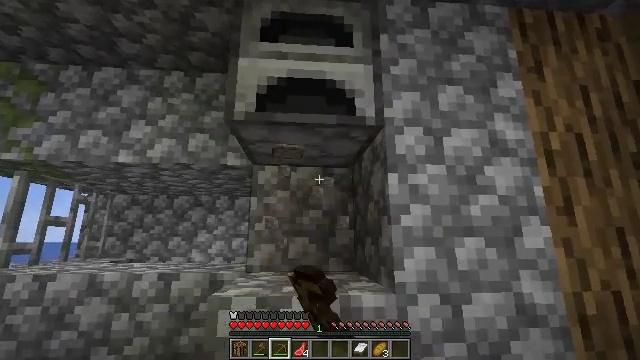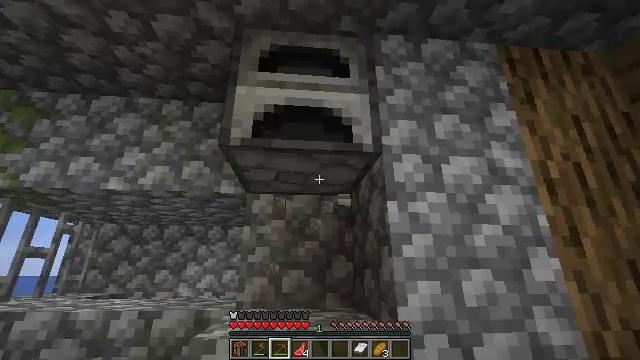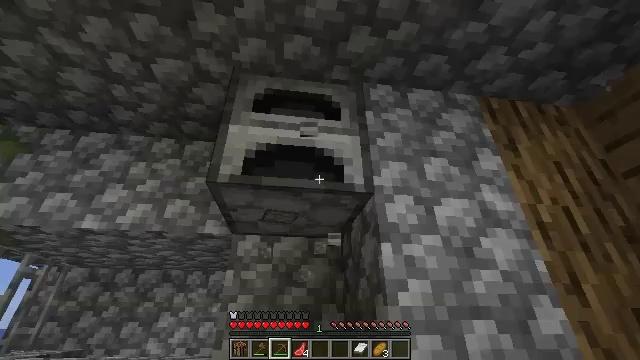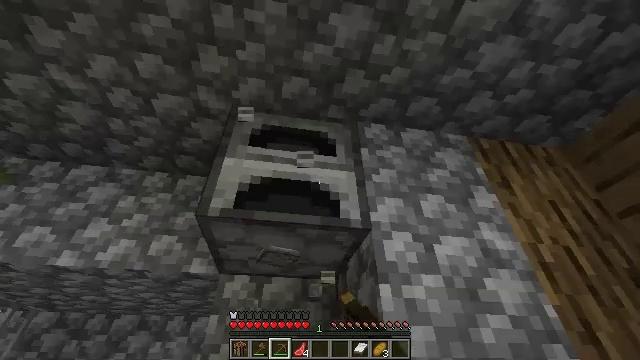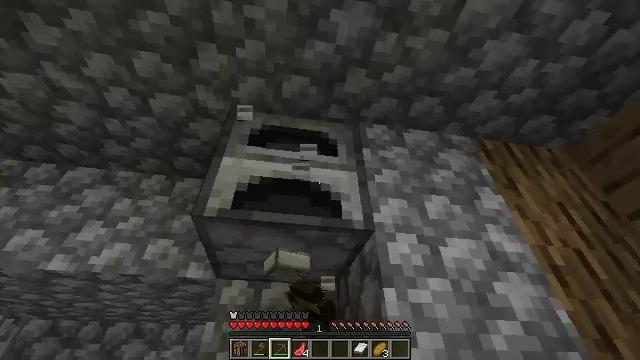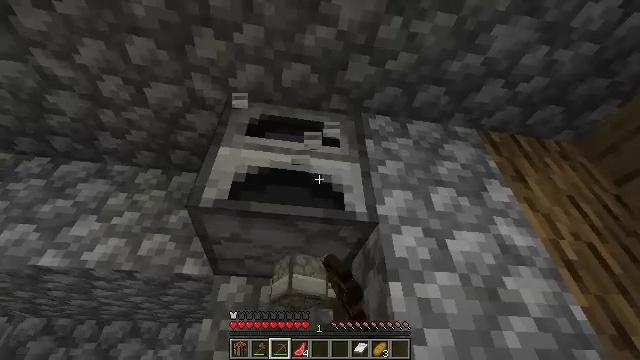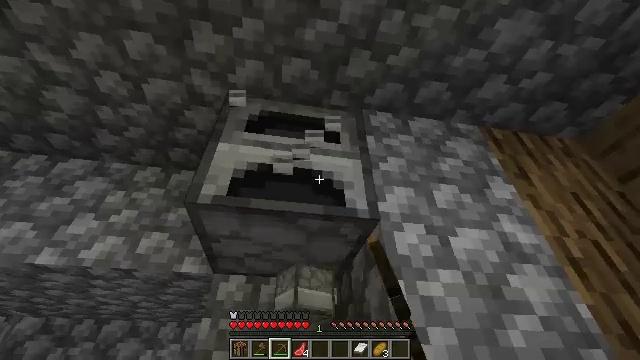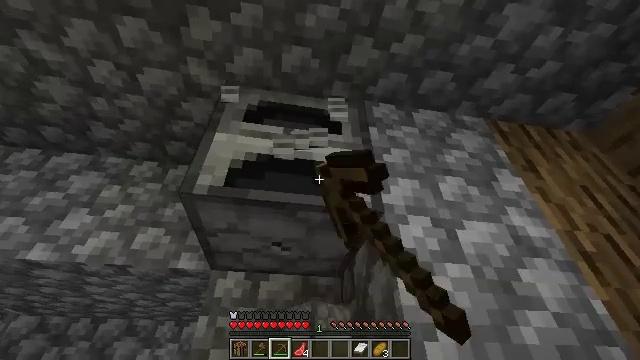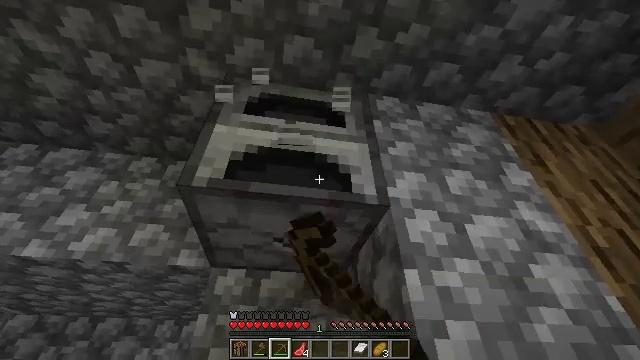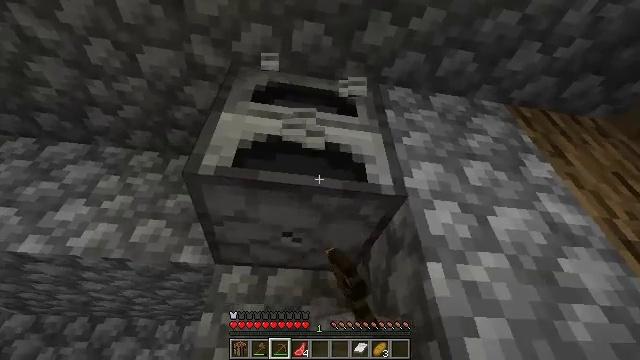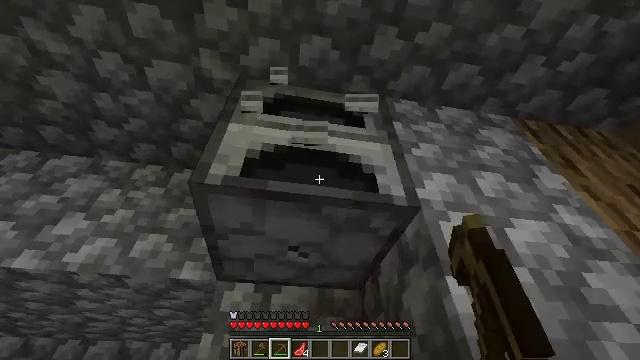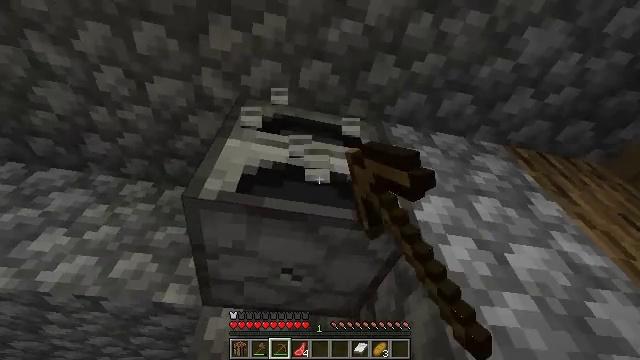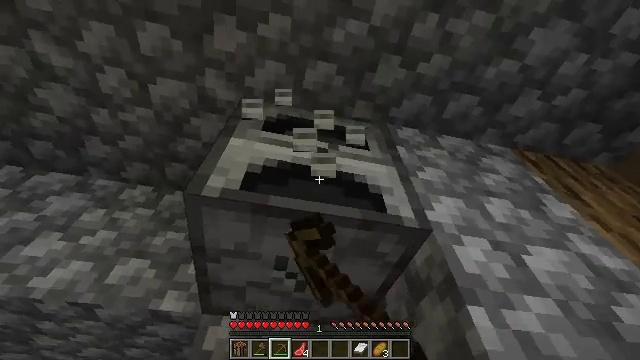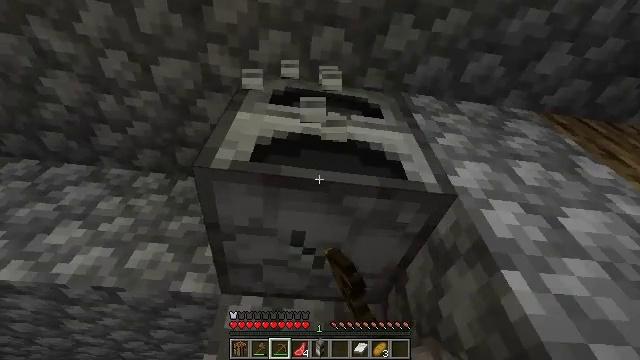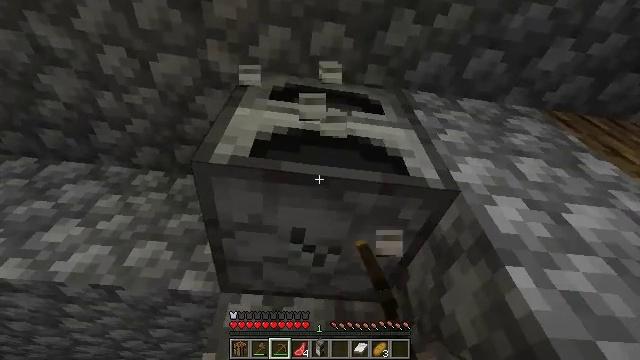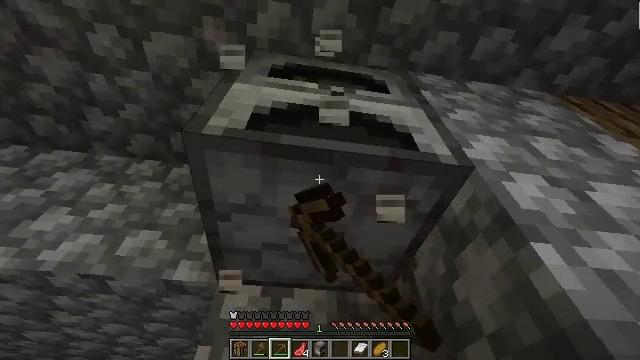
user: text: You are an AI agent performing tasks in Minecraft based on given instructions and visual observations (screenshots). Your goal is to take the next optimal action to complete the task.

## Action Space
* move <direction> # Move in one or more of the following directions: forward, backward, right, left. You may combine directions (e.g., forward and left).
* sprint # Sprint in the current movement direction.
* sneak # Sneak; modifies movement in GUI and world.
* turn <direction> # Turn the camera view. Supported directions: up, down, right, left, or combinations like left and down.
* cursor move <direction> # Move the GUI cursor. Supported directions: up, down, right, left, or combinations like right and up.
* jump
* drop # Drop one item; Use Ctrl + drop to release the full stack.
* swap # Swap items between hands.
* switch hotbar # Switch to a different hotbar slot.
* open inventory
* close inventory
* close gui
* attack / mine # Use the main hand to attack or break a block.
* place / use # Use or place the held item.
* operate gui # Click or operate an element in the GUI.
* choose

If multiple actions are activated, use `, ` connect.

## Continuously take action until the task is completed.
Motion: motion action
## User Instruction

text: Get the furnace back into your inventory.
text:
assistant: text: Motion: move forward, sneak, turn up, attack / mine
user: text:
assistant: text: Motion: move forward, sneak, turn right and up, attack / mine
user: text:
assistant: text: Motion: move forward, sneak, turn right and up, attack / mine
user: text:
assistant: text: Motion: move forward, sneak, turn up, attack / mine
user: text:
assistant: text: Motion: move forward, sneak, attack / mine
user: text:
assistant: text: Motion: move forward, sneak, attack / mine
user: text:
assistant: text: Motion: move forward, sneak, attack / mine
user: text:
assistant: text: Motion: move forward and move left, sneak, attack / mine
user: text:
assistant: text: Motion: move forward and move left, sneak, attack / mine
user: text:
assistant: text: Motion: move forward and move left, sneak, turn up, attack / mine
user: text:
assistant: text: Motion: move forward, sneak, turn right and up, attack / mine
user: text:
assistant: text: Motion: move forward, sneak, turn up, attack / mine
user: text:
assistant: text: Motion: move forward, sneak, turn left and down, attack / mine
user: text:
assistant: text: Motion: move forward, sneak, attack / mine
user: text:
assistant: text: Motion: move forward, sneak, attack / mine
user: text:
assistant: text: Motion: move forward, sneak, attack / mine
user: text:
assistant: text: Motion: sneak, attack / mine
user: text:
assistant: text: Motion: sneak, turn up, attack / mine
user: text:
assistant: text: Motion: sneak, turn left and up, attack / mine
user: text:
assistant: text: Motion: sneak, attack / mine
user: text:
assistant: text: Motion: sneak, attack / mine
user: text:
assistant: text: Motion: sneak, attack / mine
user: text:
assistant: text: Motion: sneak, attack / mine
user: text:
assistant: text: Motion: sneak, attack / mine
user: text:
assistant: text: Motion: sneak, attack / mine
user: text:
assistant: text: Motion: sneak, attack / mine
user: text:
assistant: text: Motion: sneak, attack / mine
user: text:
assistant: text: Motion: sneak, attack / mine
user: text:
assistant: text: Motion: sneak, attack / mine
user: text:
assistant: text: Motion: sneak, turn right and down, attack / mine